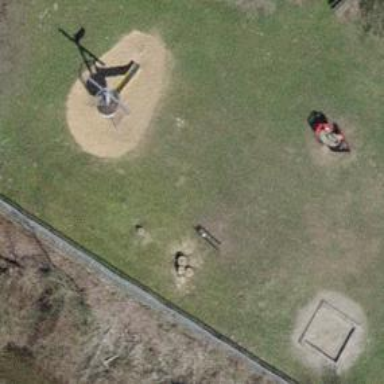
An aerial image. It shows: Brown bench.